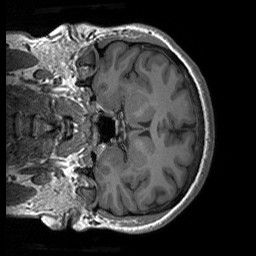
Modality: T1w
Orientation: coronal
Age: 28
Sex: male
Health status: healthy
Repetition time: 1.9 s
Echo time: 0.00252 s